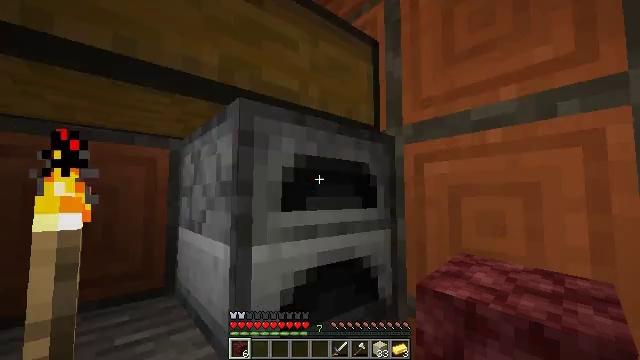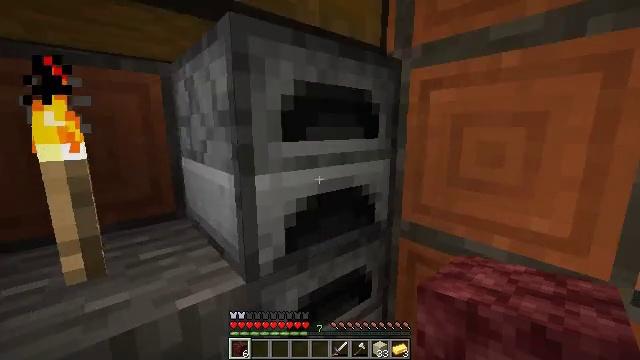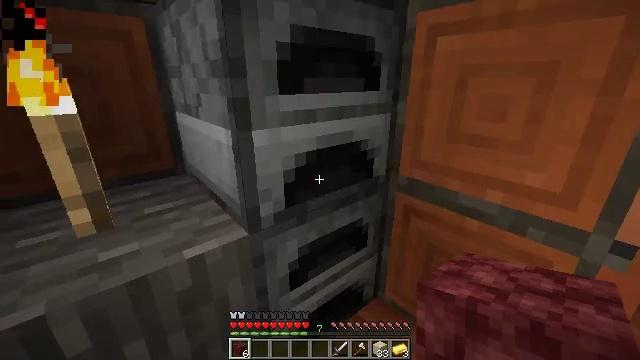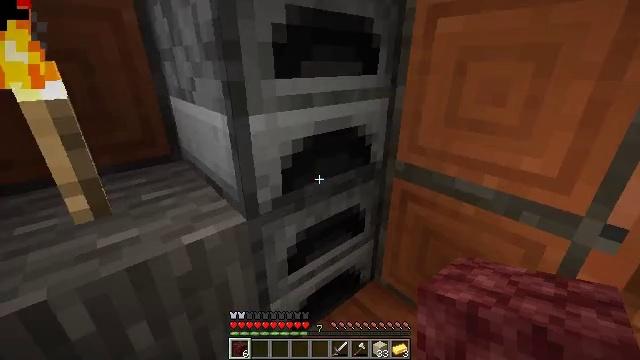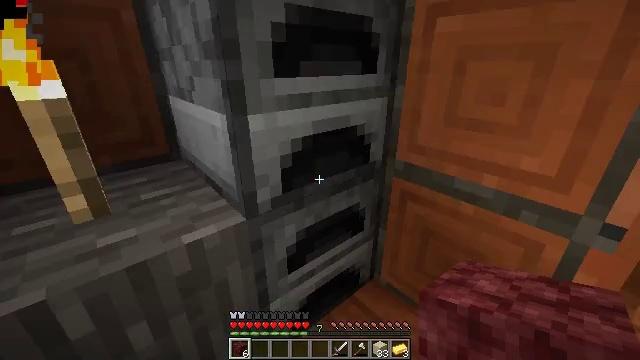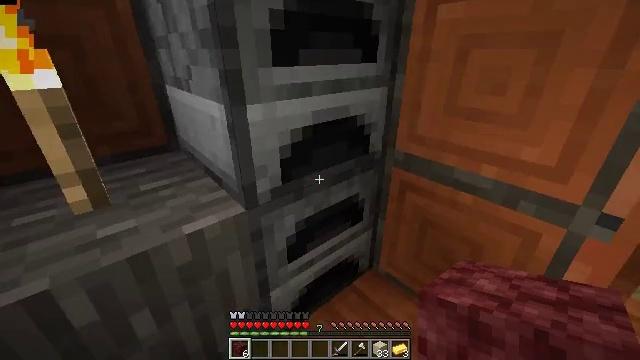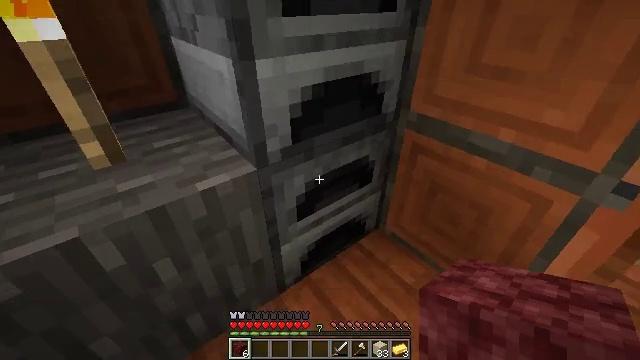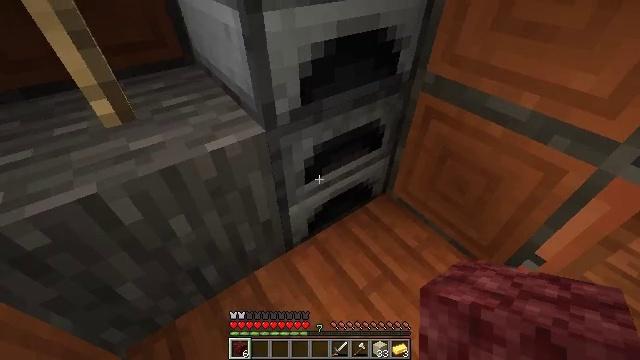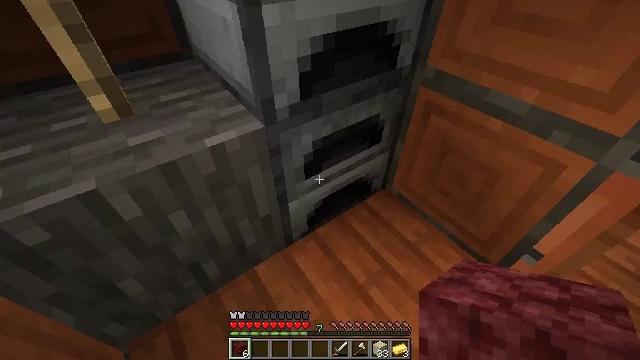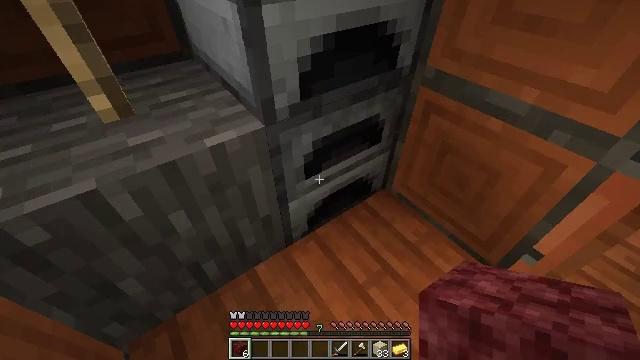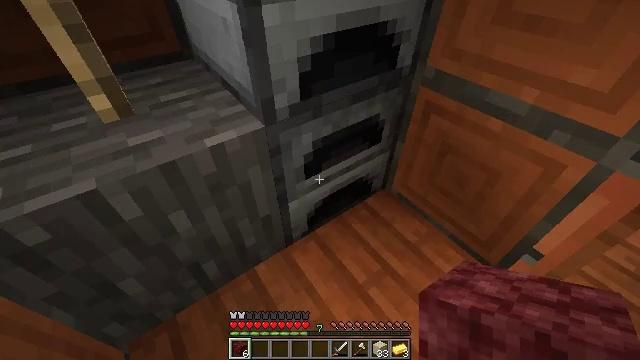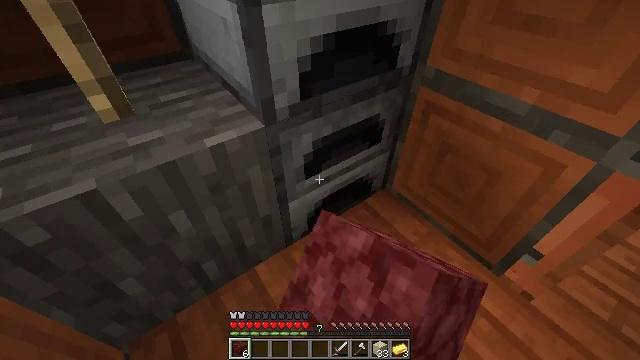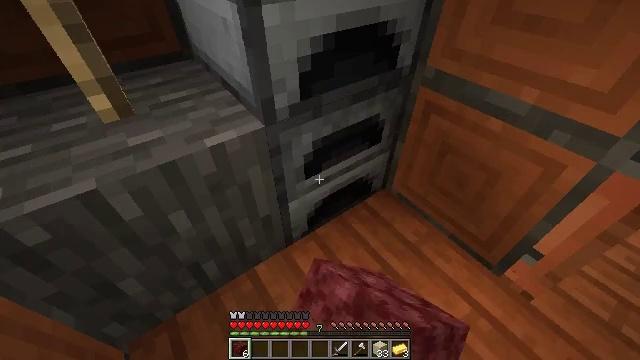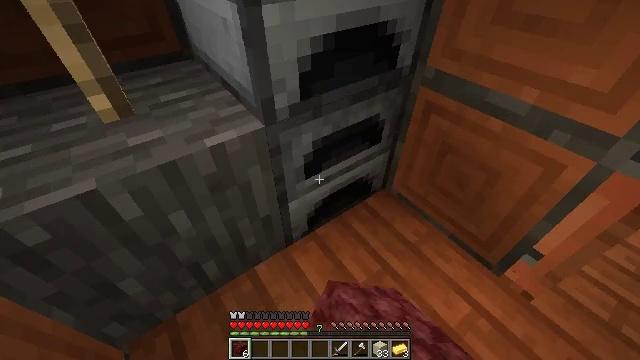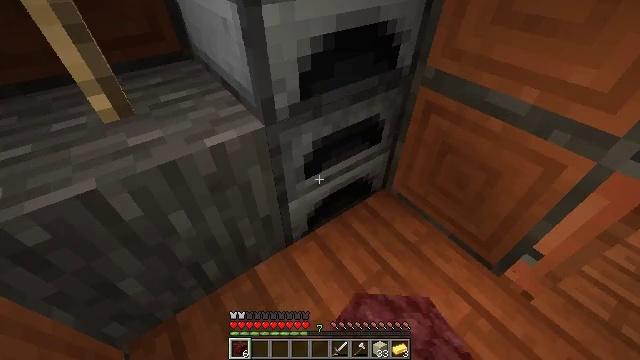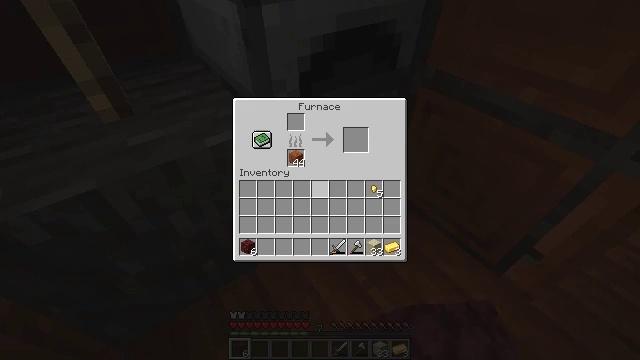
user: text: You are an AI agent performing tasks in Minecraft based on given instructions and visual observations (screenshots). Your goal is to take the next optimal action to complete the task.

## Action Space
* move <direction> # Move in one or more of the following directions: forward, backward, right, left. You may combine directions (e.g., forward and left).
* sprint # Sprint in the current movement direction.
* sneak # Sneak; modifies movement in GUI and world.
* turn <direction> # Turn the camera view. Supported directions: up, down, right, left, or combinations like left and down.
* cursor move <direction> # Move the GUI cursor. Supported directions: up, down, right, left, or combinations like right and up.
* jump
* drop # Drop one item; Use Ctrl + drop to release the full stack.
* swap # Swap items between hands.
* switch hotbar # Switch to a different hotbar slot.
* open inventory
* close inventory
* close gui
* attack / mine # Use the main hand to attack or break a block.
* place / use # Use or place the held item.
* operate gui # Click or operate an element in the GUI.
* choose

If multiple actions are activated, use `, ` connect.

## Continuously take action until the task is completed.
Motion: motion action
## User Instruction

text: Use a crafting table to make a stone shovel.
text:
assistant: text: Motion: turn down
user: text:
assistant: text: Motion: turn down
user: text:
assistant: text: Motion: turn down
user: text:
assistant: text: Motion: no_op
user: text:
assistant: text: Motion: turn down
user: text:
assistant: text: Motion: turn left and down
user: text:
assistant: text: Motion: turn left and down
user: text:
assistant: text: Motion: turn down
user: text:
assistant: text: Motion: no_op
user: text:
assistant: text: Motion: use / place
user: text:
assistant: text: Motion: use / place
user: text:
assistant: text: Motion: use / place
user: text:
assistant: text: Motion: no_op
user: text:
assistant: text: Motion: no_op
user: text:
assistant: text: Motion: no_op
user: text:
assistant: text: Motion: no_op
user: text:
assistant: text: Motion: no_op
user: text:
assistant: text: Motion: cursor move right
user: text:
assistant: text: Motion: cursor move right
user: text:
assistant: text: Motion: no_op
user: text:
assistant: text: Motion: no_op
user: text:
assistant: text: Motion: no_op
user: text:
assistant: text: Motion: no_op
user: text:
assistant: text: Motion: sneak
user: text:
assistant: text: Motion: sneak
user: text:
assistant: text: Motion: sneak
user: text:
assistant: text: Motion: sneak
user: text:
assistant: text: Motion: sneak, cursor move down
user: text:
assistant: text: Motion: sneak, cursor move down
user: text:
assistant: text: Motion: sneak, cursor move right and down